【题型】填空题　【知识点】平面几何　【难度】easy
如图，已知$\odot O$的半径为5，$P$是直径$AB$的延长线上一点，$BP=1$，$CD$是$\odot O$的一条弦，$CD=6$，以\\
$PC$，$PD$为相邻两边作平行四边形$PCED$，当$C$，$D$点在圆周上运动时，线段$PE$长的最小值是\underline{\qquad\qquad\qquad}.

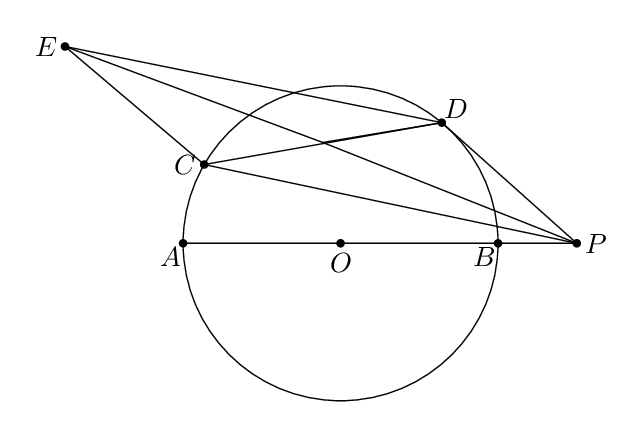
【解答】
\noindent \textbf{【答案】}4\\
\noindent \textbf{【分析】}连接$OC$，设$CD$与$PE$交于点$K$，连接$OK$，根据平行四边形的性质结合垂径定理求出$OK$的长，在三角形$PKO$中，根据三角形的三边关系得到线段$PK$的取值范围，再由$PE=2PK$，得到结果.\\
\noindent \textbf{【详解】}解：如图，连接$OC$，设$CD$与$PE$交于点$K$，连接$OK$，\\
$\because$ 四边形$PCED$是平行四边形，\\
$\therefore EK=PK$，$CK=DK$，\\
$\therefore$ 根据垂径定理$OK \perp CD$\\
在$Rt\triangle COK$中，$OC=5$，$CK=3$，\\
$\therefore OK=\sqrt{5^2-3^2}=4$，\\
$\because OP=OB+PB=5+1=6$，\\
$\therefore 6-4 \leq PK \leq 6+4$，即$2 \leq PK \leq 10$，\\
$\because PE=2PK$，\\
$\therefore 4 \leq PE \leq 20$，\\
$\therefore$ 线段$PE$的最小值是$4$.\\
故答案是：$4$.\\

\noindent \textbf{【点睛】}本题考查线段最值问题，解题的关键是掌握平行四边形的性质和圆的垂径定理，再利用三角形三边的数量关系求出线段的取值范围从而得到最小值.
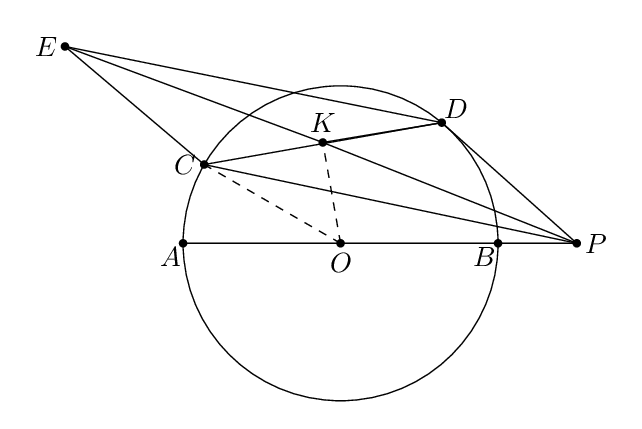